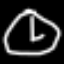
Label: clock